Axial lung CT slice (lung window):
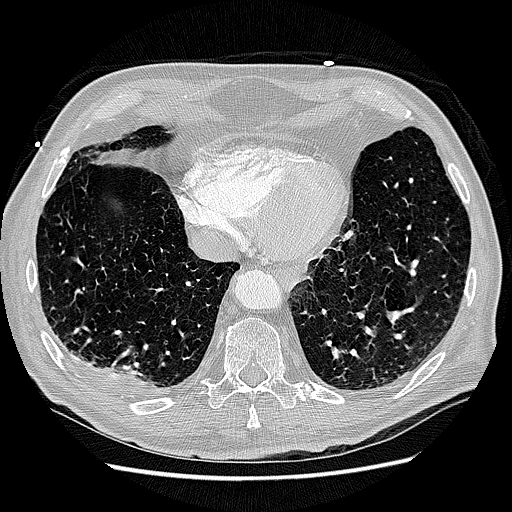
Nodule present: no